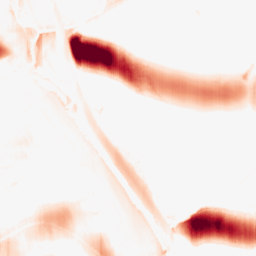
Category: morphological
Decomposition family: morphological_ellipse
Decomposition parameters: operation: opening
width: 50
height: 5
Upsampling method: cubic_mitchell
Upsampling parameters: scale: 4
Upsampling scale: 4